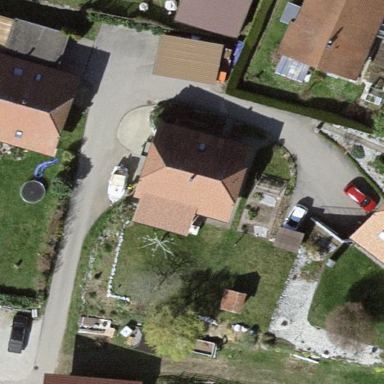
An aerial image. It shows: Detached building.